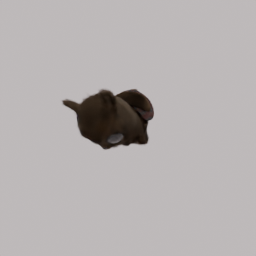
Label: animals